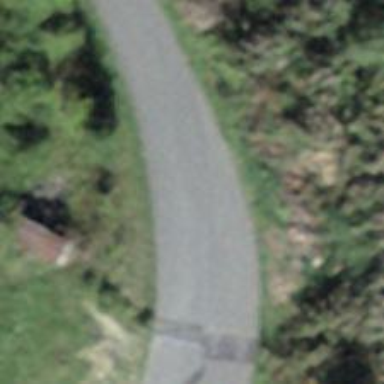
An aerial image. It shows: Unclassified road.